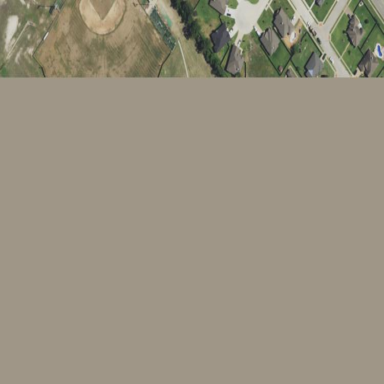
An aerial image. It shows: Baseball pitch for leisure land activities.